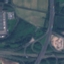
Land use / land cover class: Highway